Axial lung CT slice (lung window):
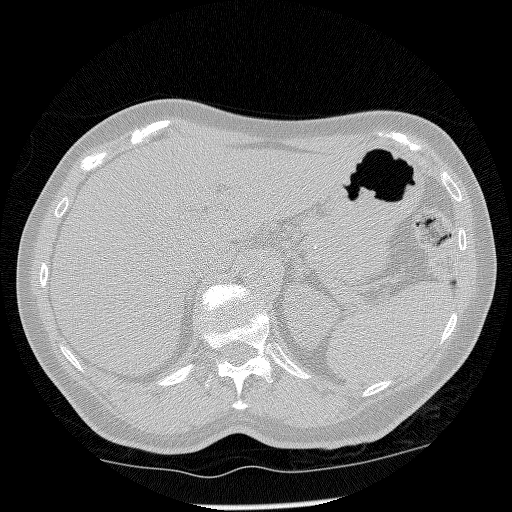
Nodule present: no